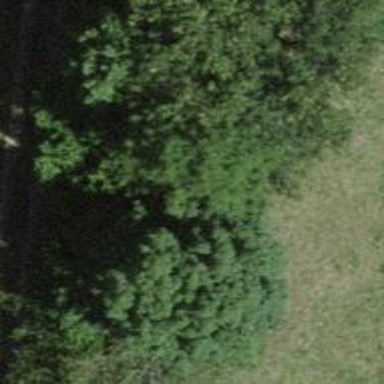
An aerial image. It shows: Row of trees in natural setting.